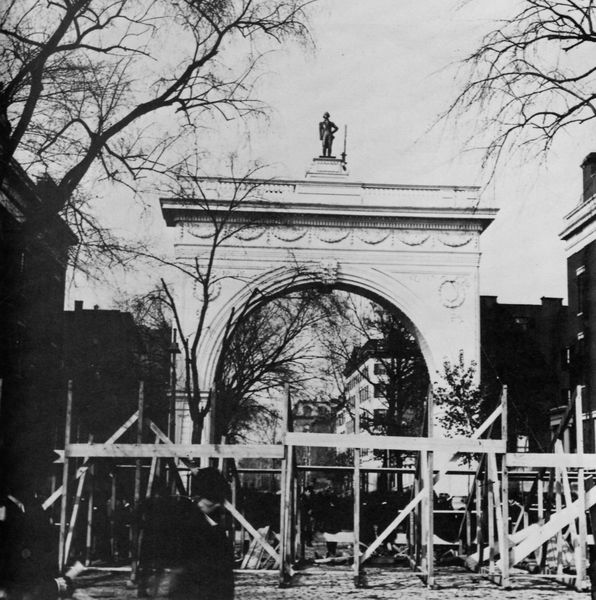
Titel: Erster Washington Bogen
Künstler: Amerikanischer Photograph
Schlagwörter: himmel, mann, weiß, bäume, stadt, äste, fenster, grau, holz, schwarz, straße, dach, zaun, mütze, architektur, kragen, mensch, sockel, stehen, stein, häuser, kalt, zweige, brüstung, figur, mantel, kamin, skulptur, statue, relief, bogen, passanten, pflaster, kahl, winter, wolkenlos, fußgänger, platz, rundbogen, durchgang, plastik, tor, tadt, foto, fotografie, photographie, gerüst, passant, münchen, torbogen, balustrade, denkmal, schwarzweiß, uniform, kreise, lorbeer, photo, fries, sims, weißß, gesims, etagen, blattlos, stockwerke, bau, geschoss, himmels, archivolte, triumpfbogen, triumphbogen, baustelle, renovierung, versperrt, eingerüstet, barrikade, washington, blätterlos